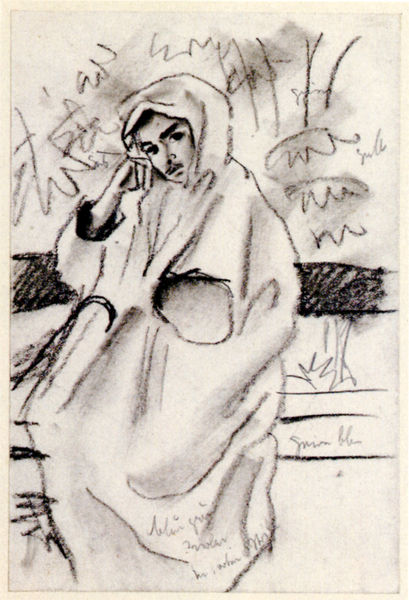
Titel: Junger Araber
Künstler: August Macke
Standort: Berlin
Institution: Staatliche Museen zu Berlin, Kupferstichkabinett
Schlagwörter: baum, blätter, hand, laub, mann, umhang, weiß, bäume, landschaft, sitzen, finger, frau, grau, hintergrund, holz, kleid, kreide, mund, nase, schwarz, skizze, stirn, zeichnung, blick, park, tuch, bart, jung, schnurrbart, arm, augen, falten, gesicht, mensch, ärmel, bildnis, portrait, porträt, rückenlehne, signatur, strauch, auge, figur, gewand, mantel, sitzend, pflanzen, stock, schrift, papier, gehstock, studie, mauer, grafik, graphik, linien, bank, brauen, melancholie, faltenwurf, junge, aufstützen, striche, gestalt, betrachter, griff, orient, kohle, schraffur, widmung, schwarzweiß, text, bleistift, macke, entwurf, kohlezeichnung, aufgestützt, plan, umhüllt, verhüllt, handschrift, araber, tunis, kapuze, krüppel, kohlestift, verhüllung, grüße, parkbank, amputiert, einarmig, moustache, guys, constantin, tunisreise, betrachtewr, dicke lippe, downside